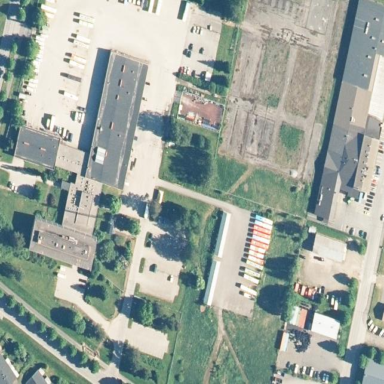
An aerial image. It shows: Industrial area.